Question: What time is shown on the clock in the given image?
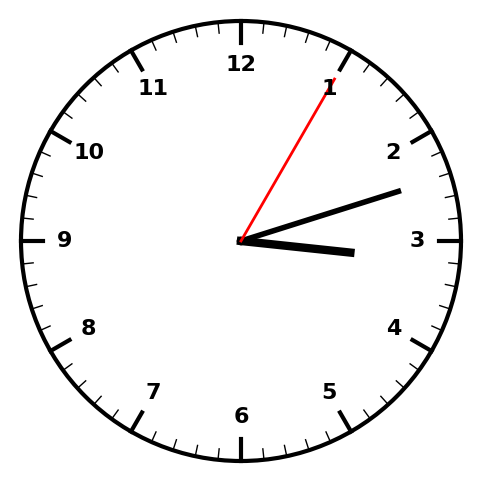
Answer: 03:12:05